Question: This is my first attempt at fitting a non-linear model in R, so please bear with me.
## Problem
I am trying to understand why 'nls()' is giving me this error:
'''
Error in nlsModel(formula, mf, start, wts): singular gradient matrix at initial parameter estimates
'''
## Hypotheses
From what I've read from other questions here at SO it could either be because:
- - -
So I am calling for help on how to overcome this error. Can I change the model and still use 'nls()', or do I need to use 'nls.lm' from the 'minpack.lm' package, as I have read elsewhere?
## My approach
Here are some details about the model:
- -
## MWE that shows the problem
### Brief explanation of the MWE code
- 'step_fn(x, min = 0, max = 1)''1''min''max''0''interval_fn()'- 'staircase(x, dx, dy)''step_fn()''dx''max - min''dy''y'- 'staircase_formula(n = 1L)''formula''staircase()''nls()'- 'purrr''glue'
### Code
'''
step_fn <- function(x, min = 0, max = 1) {
y <- x
y[x > min & x <= max] <- 1
y[x <= min] <- 0
y[x > max] <- 0
return(y)
}
staircase <- function(x, dx, dy) {
max <- cumsum(dx)
min <- c(0, max[1:(length(dx)-1)])
step <- cumsum(dy)
purrr::reduce(purrr::pmap(list(min, max, step), ~ ..3 * step_fn(x, min = ..1, max = ..2)), '+')
}
staircase_formula <- function(n = 1L) {
i <- seq_len(n)
dx <- sprintf("dx%d", i)
min <-
c('0', purrr::accumulate(dx[-n], .f = ~ paste(.x, .y, sep = " + ")))
max <- purrr::accumulate(dx, .f = ~ paste(.x, .y, sep = " + "))
lhs <- "y"
rhs <-
paste(glue::glue('dy{i} * step_fn(x, min = {min}, max = {max})'),
collapse = " + ")
sc_form <- as.formula(glue::glue("{lhs} ~ {rhs}"))
return(sc_form)
}
x <- seq(0, 10, by = 0.01)
y <- staircase(x, c(1,2,2,5), c(2,5,2,1)) + rnorm(length(x), mean = 0, sd = 0.2)
plot(x = x, y = y)
lines(x = x, y = staircase(x, dx = c(1,2,2,5), dy = c(2,5,2,1)), col="red")
'''

'''
my_data <- data.frame(x = x, y = y)
my_model <- staircase_formula(4)
params <- list(dx1 = 1, dx2 = 2, dx3 = 2, dx4 = 5,
dy1 = 2, dy2 = 5, dy3 = 2, dy4 = 1)
m <- nls(formula = my_model, start = params, data = my_data)
#> Error in nlsModel(formula, mf, start, wts): singular gradient matrix at initial parameter estimates
'''
Any help is greatly appreciated.
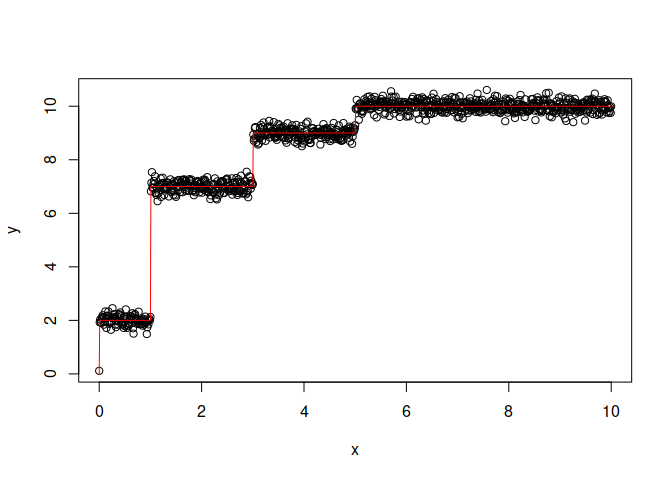
Answer: I assume you are given a vector of observations of length 'len' as the ones plotted in your example, and you wish to identify 'k' jumps and 'k' jump sizes. (Or maybe I misunderstood you; but you have not really said what you want to achieve.)
Below I will sketch a solution using Local Search. I start with your example data:
'''
x <- seq(0, 10, by = 0.01)
y <- staircase(x,
c(1,2,2,5),
c(2,5,2,1)) + rnorm(length(x), mean = 0, sd = 0.2)
'''
A solution is a list of and of the jumps. Note that I use vectors to store these data, as it will become cumbersome to define variables when you have 20 jumps, say.
An example (random) solution:
'''
k <- 5 ## number of jumps
len <- length(x)
sol <- list(position = sample(len, size = k),
size = runif(k))
## $position
## [1] 89 236 859 885 730
##
## $size
## [1] <PHONE> <PHONE> <PHONE> <PHONE> <PHONE>
'''
We need an objective function to compute the quality of the solution. I also define a simple helper function 'stairs', which is used by the objective function.
The objective function 'abs_diff' computes the average absolute difference between the fitted series (as defined by the solution) and 'y'.
'''
stairs <- function(len, position, size) {
ans <- numeric(len)
ans[position] <- size
cumsum(ans)
}
abs_diff <- function(sol, y, stairs, ...) {
yy <- stairs(length(y), sol$position, sol$size)
sum(abs(y - yy))/length(y)
}
'''
Now comes the key component for a Local Search: the neighbourhood function that is used to evolve the solution. The neighbourhood function takes a solution and changes it slightly. Here, it will either pick a or a and modify it slightly.
'''
neighbour <- function(sol, len, ...) {
p <- sol$position
s <- sol$size
if (runif(1) > 0.5) {
## either move one of the positions ...
i <- sample.int(length(p), size = 1)
p[i] <- p[i] + sample(-25:25, size = 1)
p[i] <- min(max(1, p[i]), len)
} else {
## ... or change a jump size
i <- sample.int(length(s), size = 1)
s[i] <- s[i] + runif(1, min = -s[i], max = 1)
}
list(position = p, size = s)
}
'''
An example call: here the new solution has its first jump size changed.
'''
## > sol
## $position
## [1] 89 236 859 885 730
##
## $size
## [1] <PHONE> <PHONE> <PHONE> <PHONE> <PHONE>
##
## > neighbour(sol, len)
## $position
## [1] 89 236 859 885 730
##
## $size
## [1] <PHONE> <PHONE> <PHONE> <PHONE> <PHONE>
'''
I remains to run the Local Search.
'''
library("NMOF")
sol.ls <- LSopt(abs_diff,
list(x0 = sol, nI = 50000, neighbour = neighbour),
stairs = stairs,
len = len,
y = y)
'''
We can plot the solution: the fitted line is shown in blue.
'''
plot(x, y)
lines(x, stairs(len, sol.ls$xbest$position, sol.ls$xbest$size),
col = "blue", type = "S")
'''
<URL>